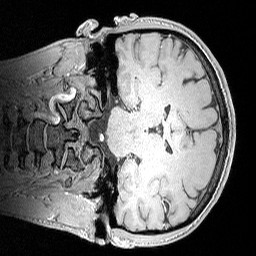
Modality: MP2RAGE
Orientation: coronal
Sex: male
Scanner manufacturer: siemens
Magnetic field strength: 3 T
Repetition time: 5 s
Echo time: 0.00292 s